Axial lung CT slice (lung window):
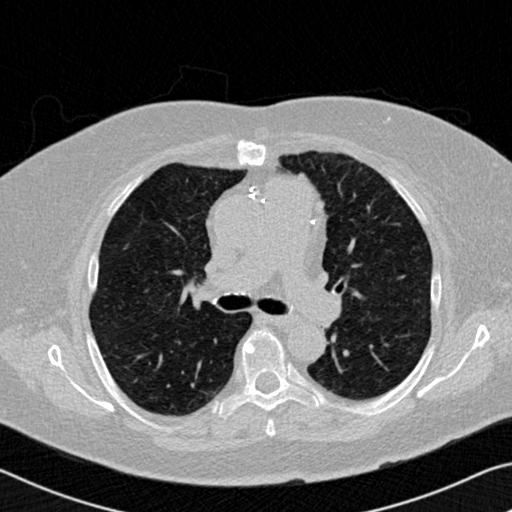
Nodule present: no